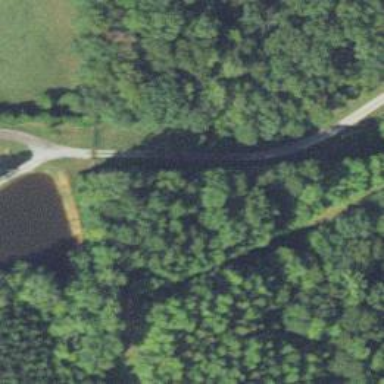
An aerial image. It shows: Culvert tunnel.